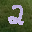
Label: 2